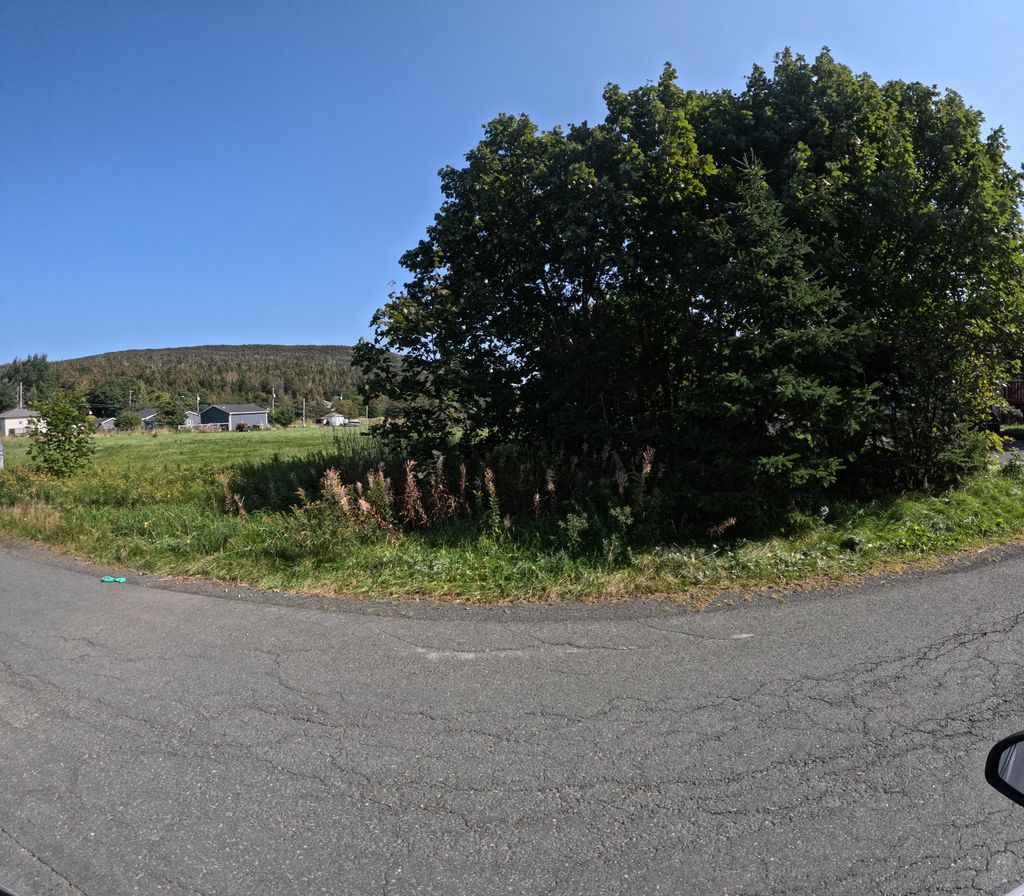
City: st_johns